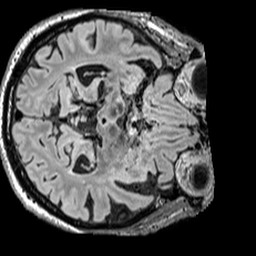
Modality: FLAIR
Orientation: axial
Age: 71
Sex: male
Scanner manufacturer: siemens
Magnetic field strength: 3 T
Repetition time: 5 s
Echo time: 0.387 s